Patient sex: M
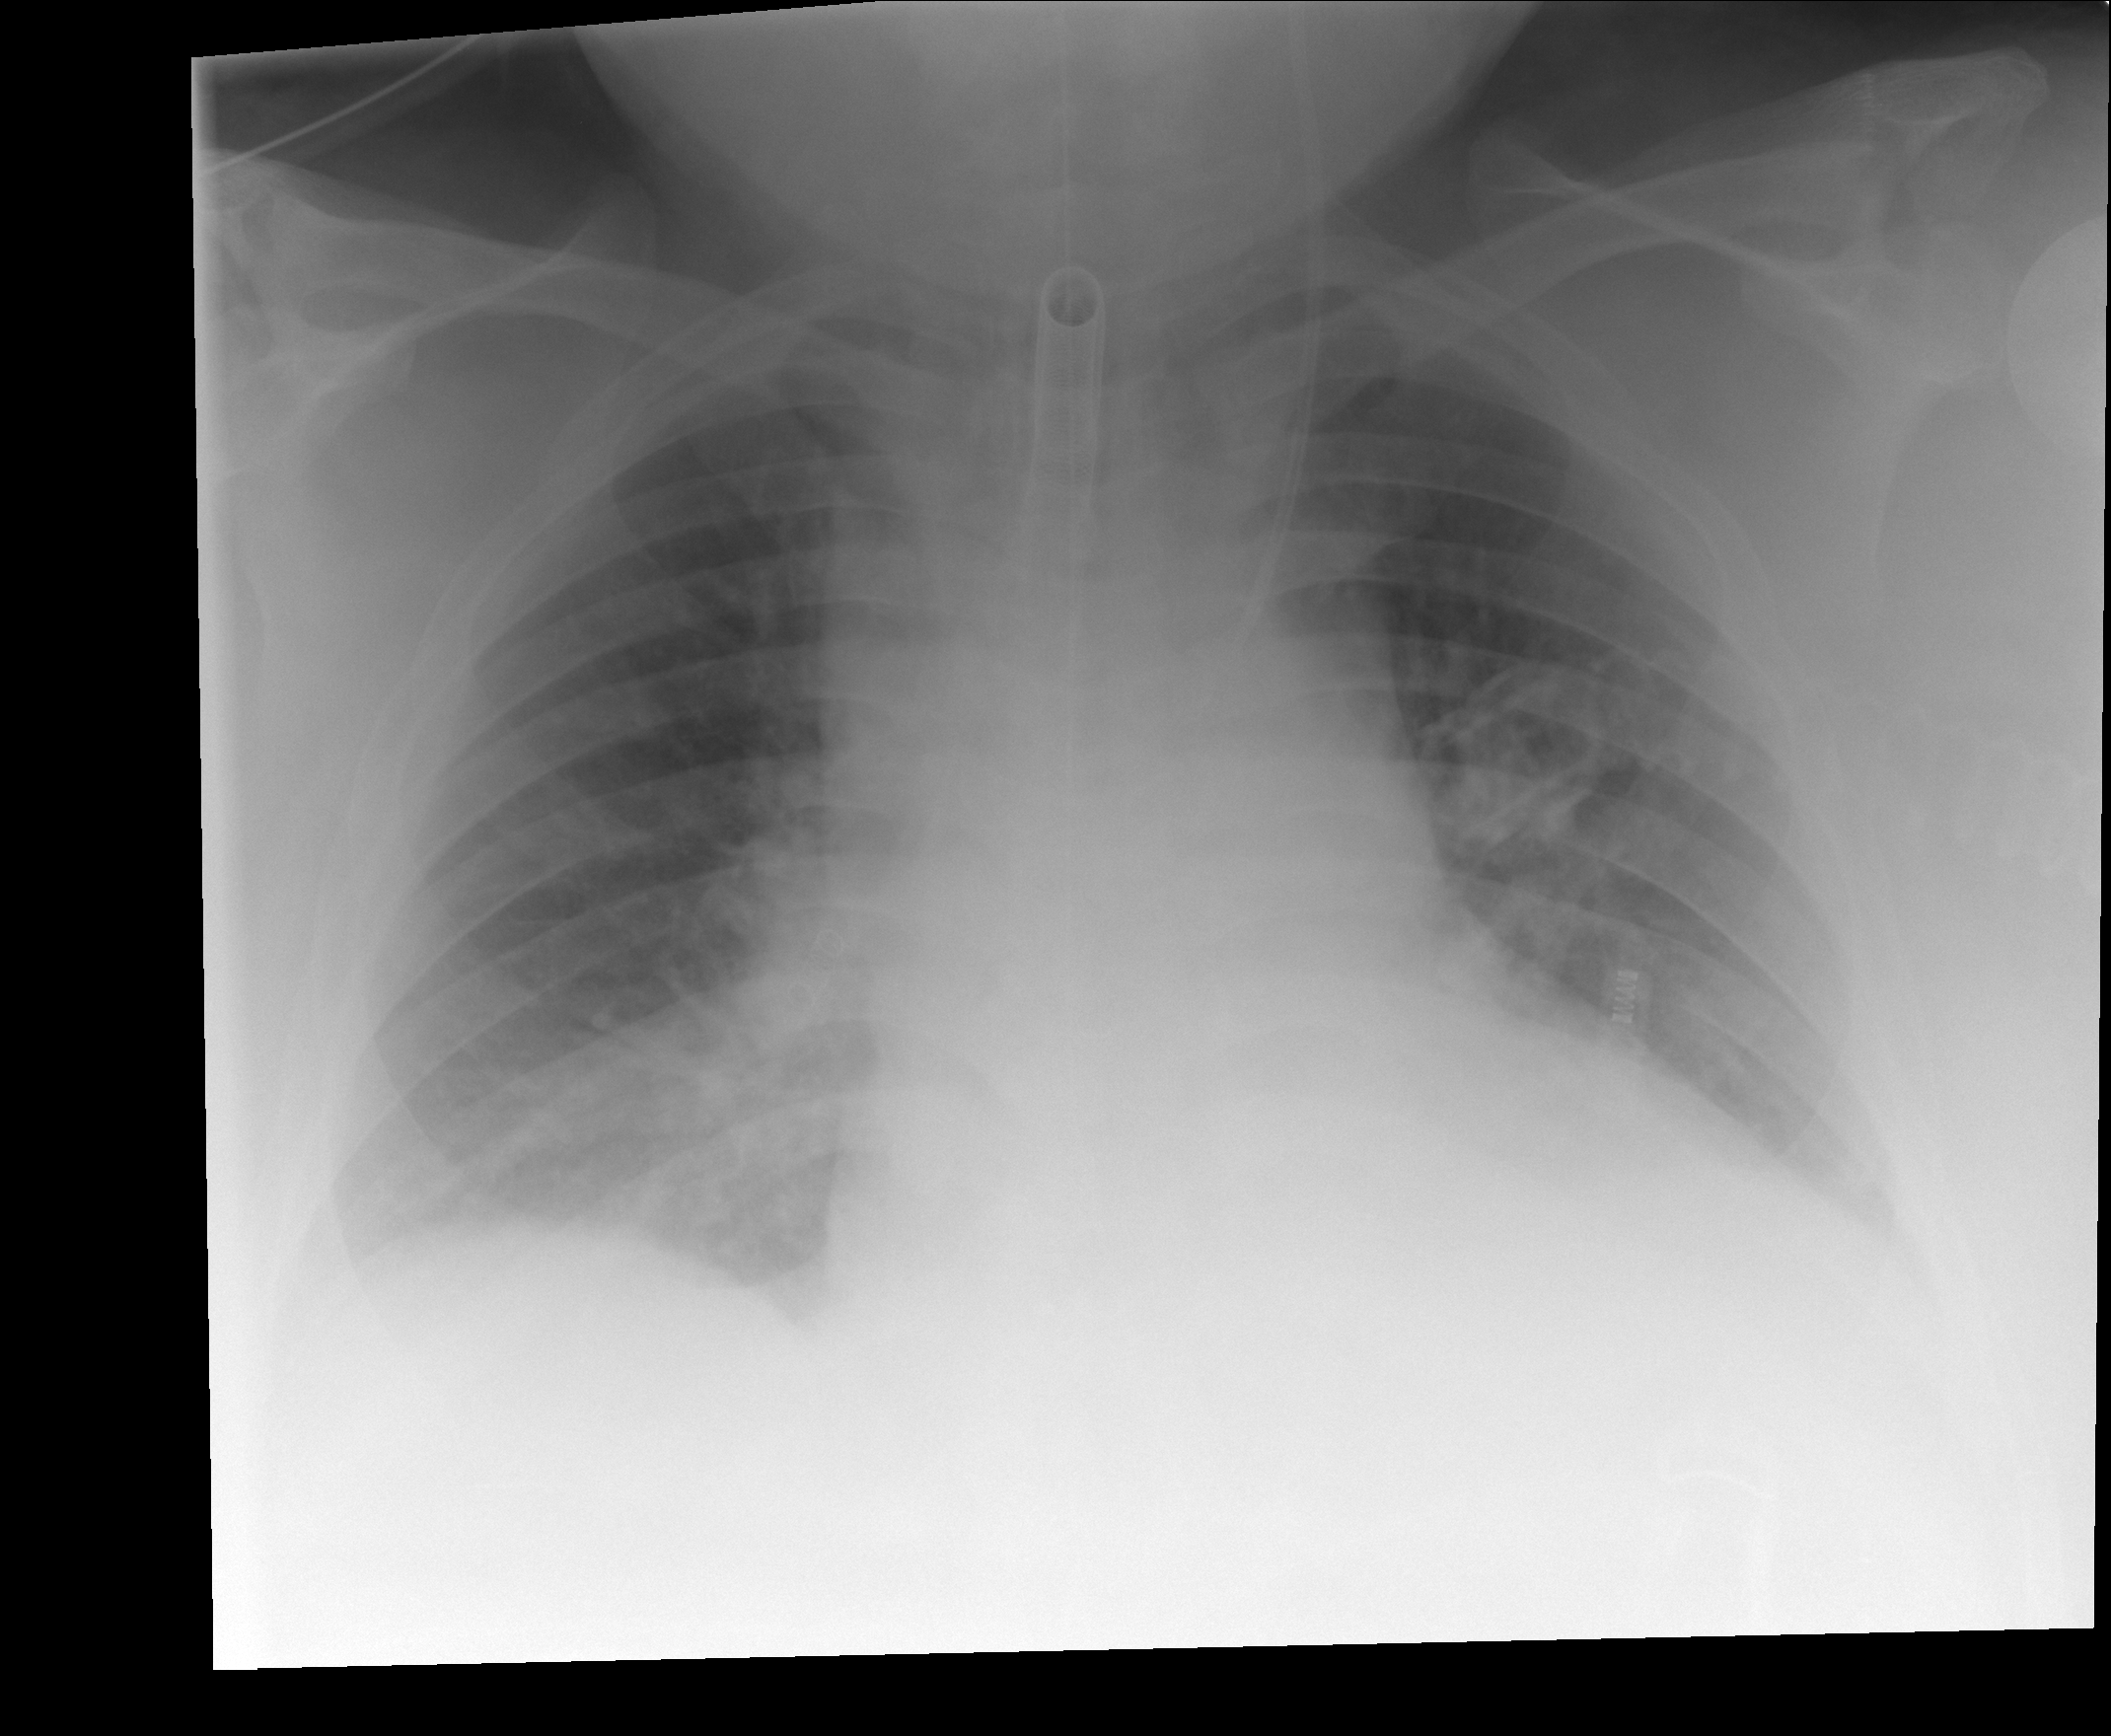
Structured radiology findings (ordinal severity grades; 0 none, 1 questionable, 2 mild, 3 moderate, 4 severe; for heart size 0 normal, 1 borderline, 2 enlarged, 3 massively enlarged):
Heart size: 2
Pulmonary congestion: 2
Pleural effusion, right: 1
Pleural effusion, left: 0
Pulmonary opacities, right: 0
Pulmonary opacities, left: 0
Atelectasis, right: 0
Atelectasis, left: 0